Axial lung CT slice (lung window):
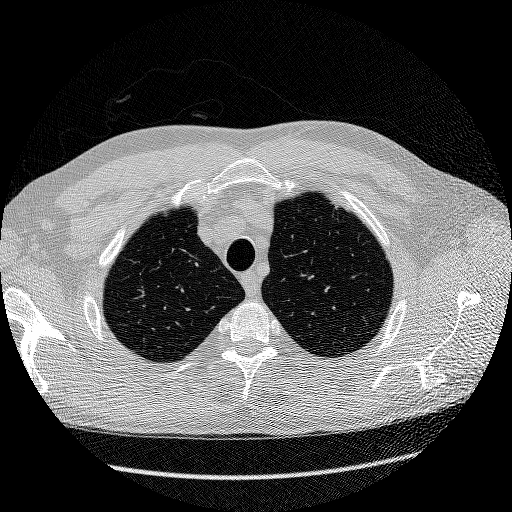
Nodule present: no